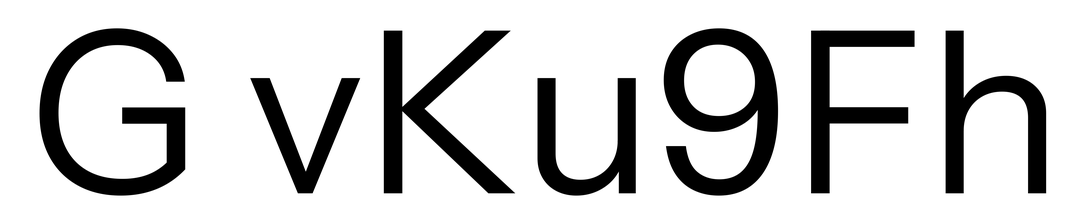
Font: InstrumentSans_Regular